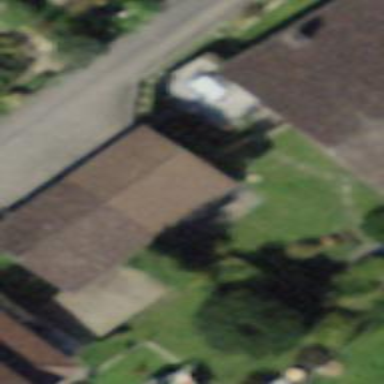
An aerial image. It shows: Garage building.